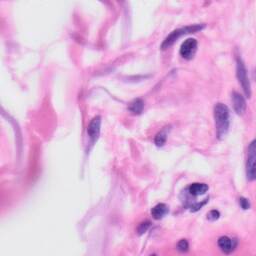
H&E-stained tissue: Skin